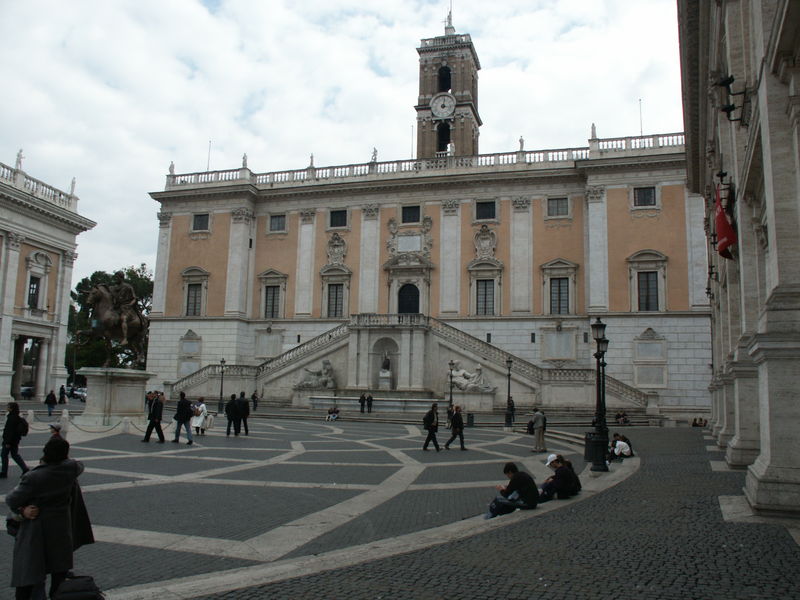
Titel: Kapitol in Rom (Piazza del Campidoglio) mit Treppe des Michelangelo “Cordonata” und Senatorenpalast
Künstler: Giacomo della Porta
Standort: Rom, Kapitol (EU - I - Latium)
Schlagwörter: baum, menschen, sitzen, laterne, laternen, gebäude, haus, leute, muster, ornament, alt, architektur, brunnen, reiter, turm, statue, deutschland, spanien, umarmung, fassade, italien, passanten, pflaster, süden, platz, pilaster, treppe, streifen, uhr, stufen, foto, glockenturm, palazzo, balustrade, denkmal, pflastersteine, rathaus, rom, portal, liebespaar, residenz, ballustrade, belebt, kapitol, turmuhr, europa, michelangelo, uhrenturm, gepflastert, deutschlan, 17. jh, kolossalorndung